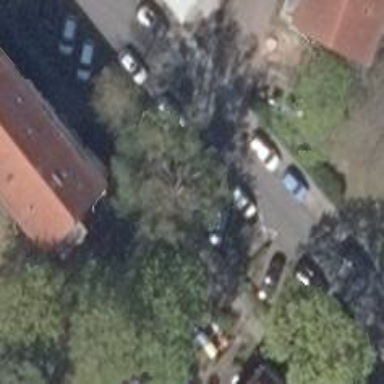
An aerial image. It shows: Residential road with opposite cycleway. There is parallel on-street parking on the left and street-side diagonal parking on the right.